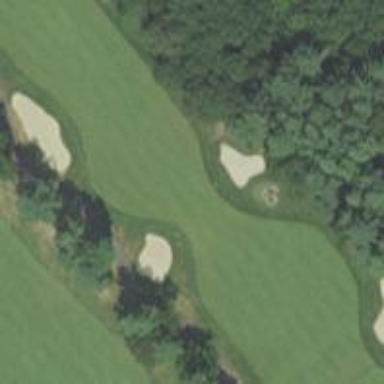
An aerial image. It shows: View of golf hole.